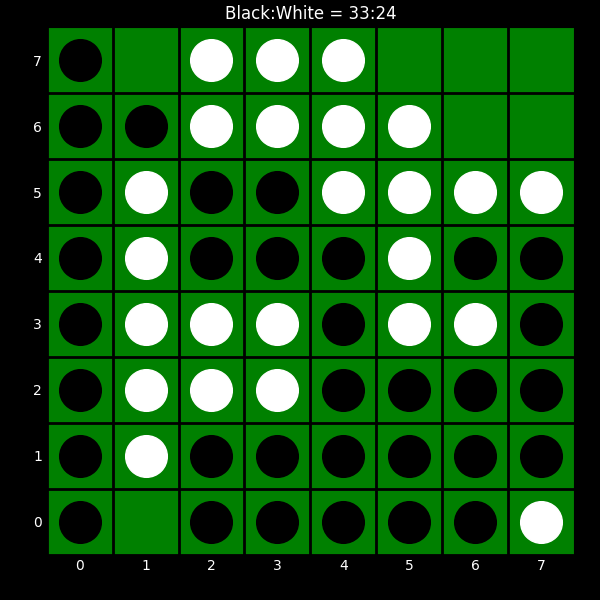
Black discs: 33
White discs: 24